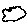
Label: cloud